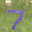
Label: 7